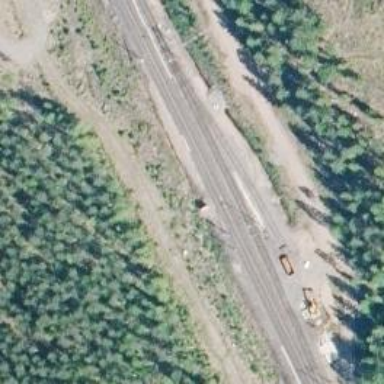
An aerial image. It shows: Railway signal.